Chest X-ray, AP view. Patient: 58 years old, sex M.
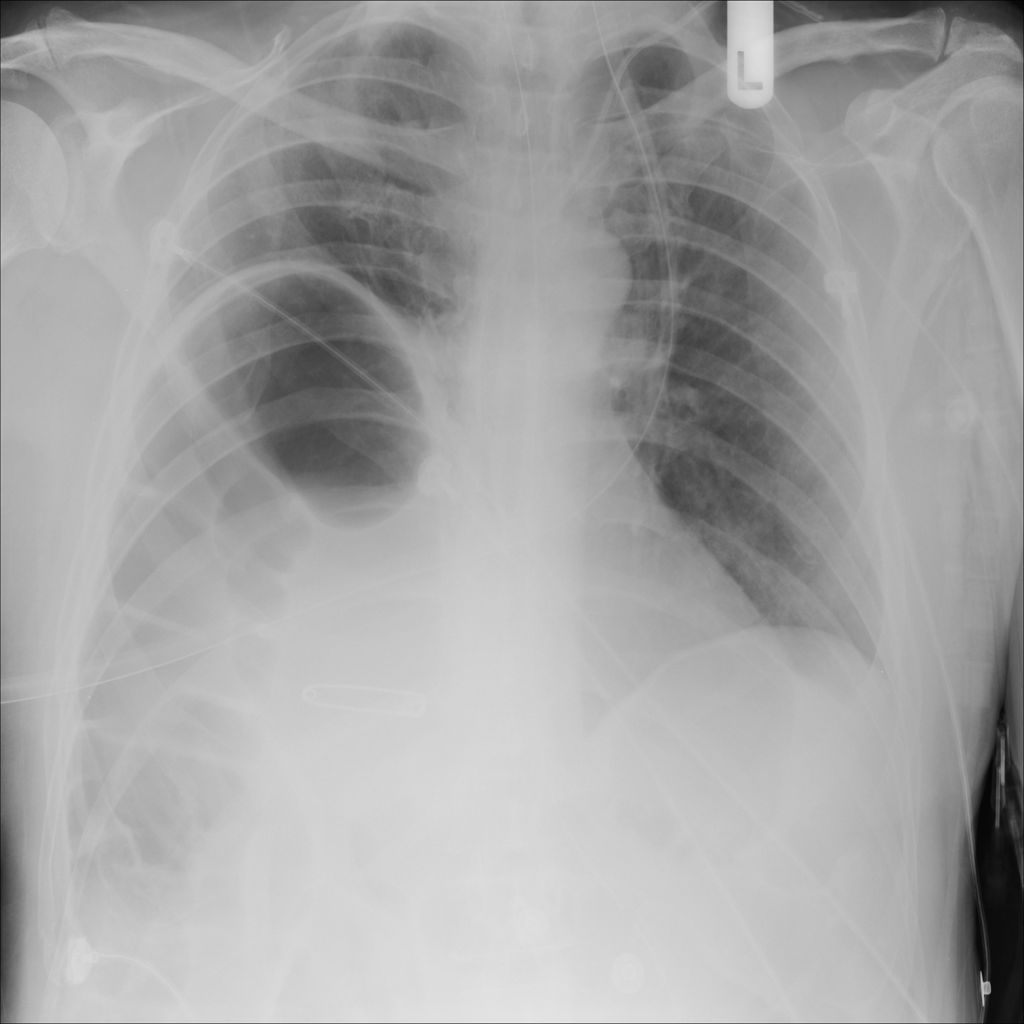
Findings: No Finding